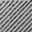
Piece: xx